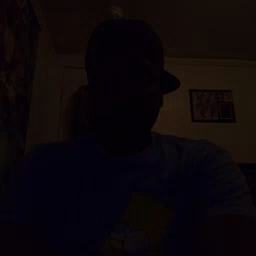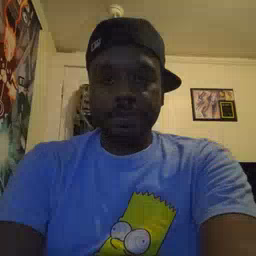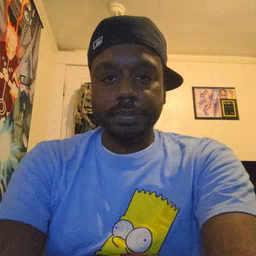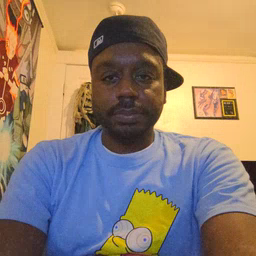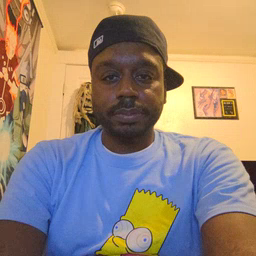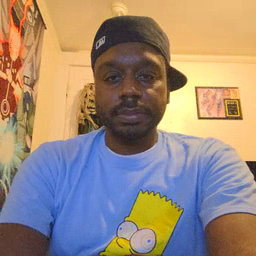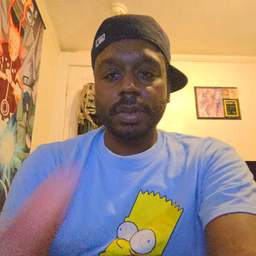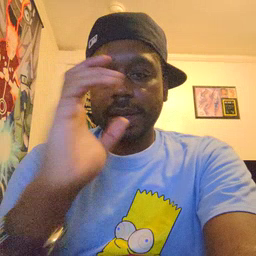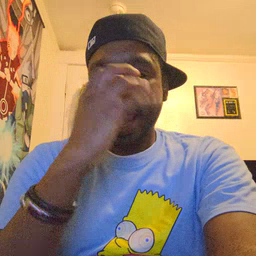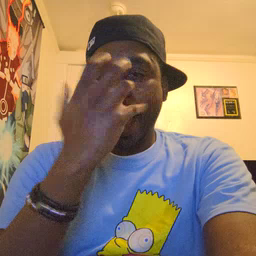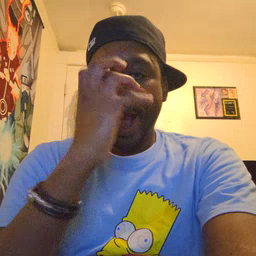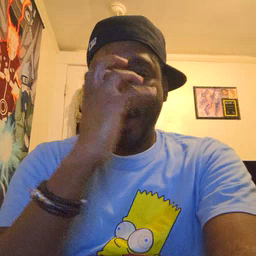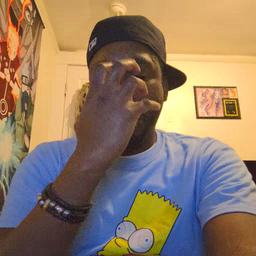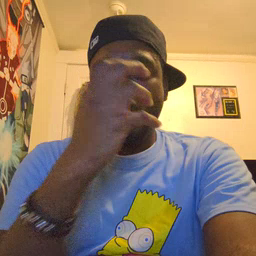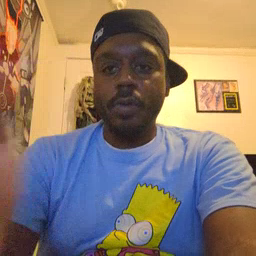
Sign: clown